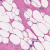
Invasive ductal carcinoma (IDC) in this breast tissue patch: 0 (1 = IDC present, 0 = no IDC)